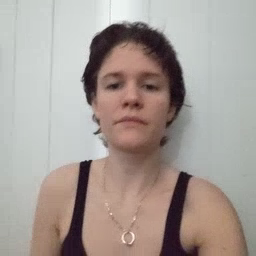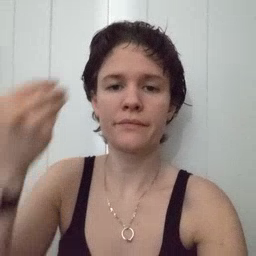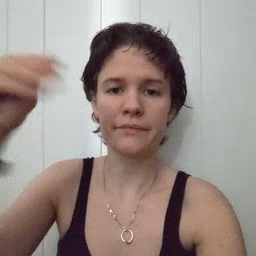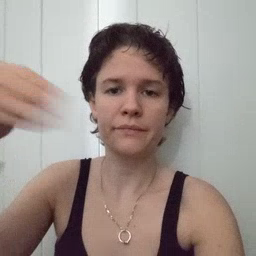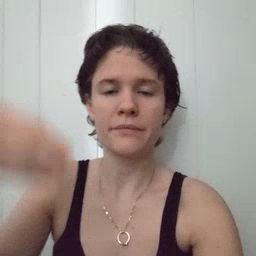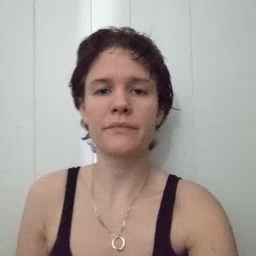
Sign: store